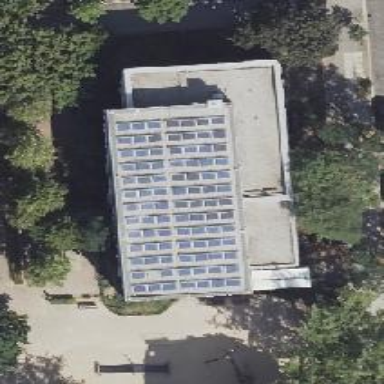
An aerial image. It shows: Part of building.